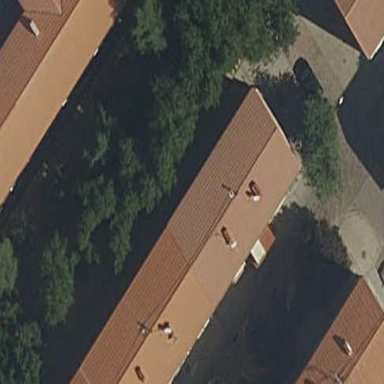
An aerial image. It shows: Hipped-roof building with apartments.